Aerial crown-view tile of a tropical tree (Barro Colorado Island, Panama), acquired 20240611:
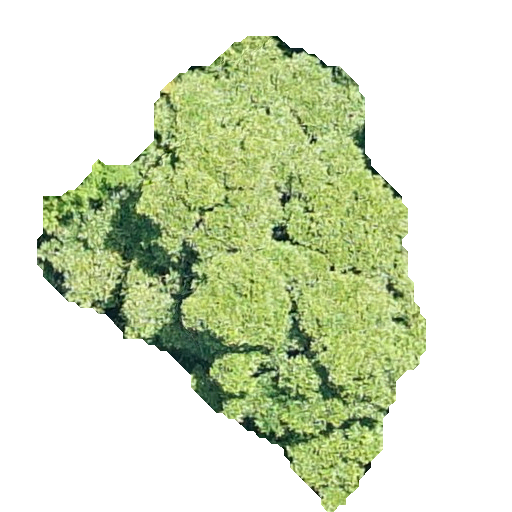
Species: Genipa americana
GBIF accepted scientific name: Genipa americana
Crown area: 165.091 m²